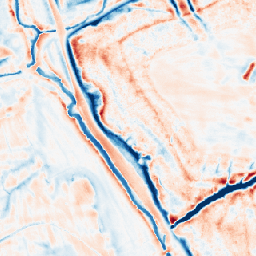
Category: edge_preserving
Decomposition family: bilateral
Decomposition parameters: d: 21
sigma_color: 150
sigma_space: 75
Upsampling method: nearest
Upsampling parameters: scale: 8
Upsampling scale: 8